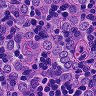
Metastatic tissue present: yes